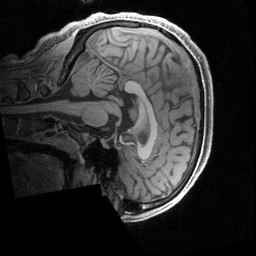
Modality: T1w
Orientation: sagittal
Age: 20
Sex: male
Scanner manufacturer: siemens
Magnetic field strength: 3 T
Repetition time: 2.4 s
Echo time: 0.00231 s